Interaction volume radius: 5 \u00c5
Interaction volume height: 50 \u00c5
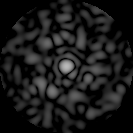
Disorder parameter: 0.8002